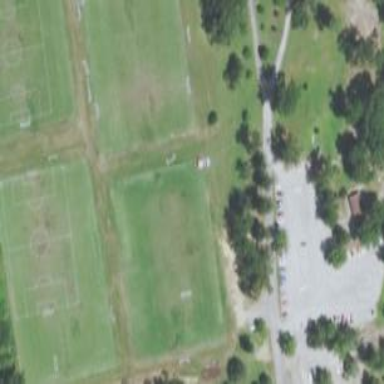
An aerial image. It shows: Soccer pitch for outdoor sports and leisure activities.